Aerial crown-view tile of a tropical tree (Barro Colorado Island, Panama), acquired 20250317:
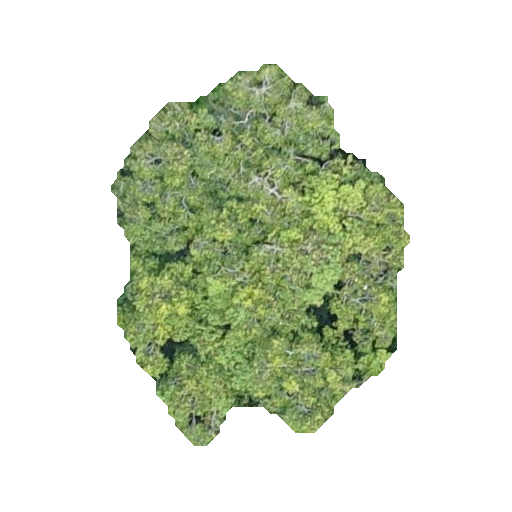
Species: Guatteria lucens
GBIF accepted scientific name: Guatteria lucens
Crown area: 119.111 m²